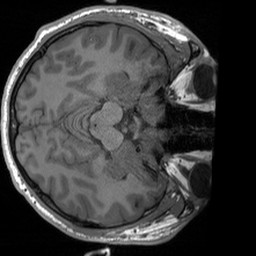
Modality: T1w
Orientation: axial
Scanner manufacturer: siemens
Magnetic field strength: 3 T
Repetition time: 1.54 s
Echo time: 0.00234 s